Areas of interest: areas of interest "Sport and cultural"
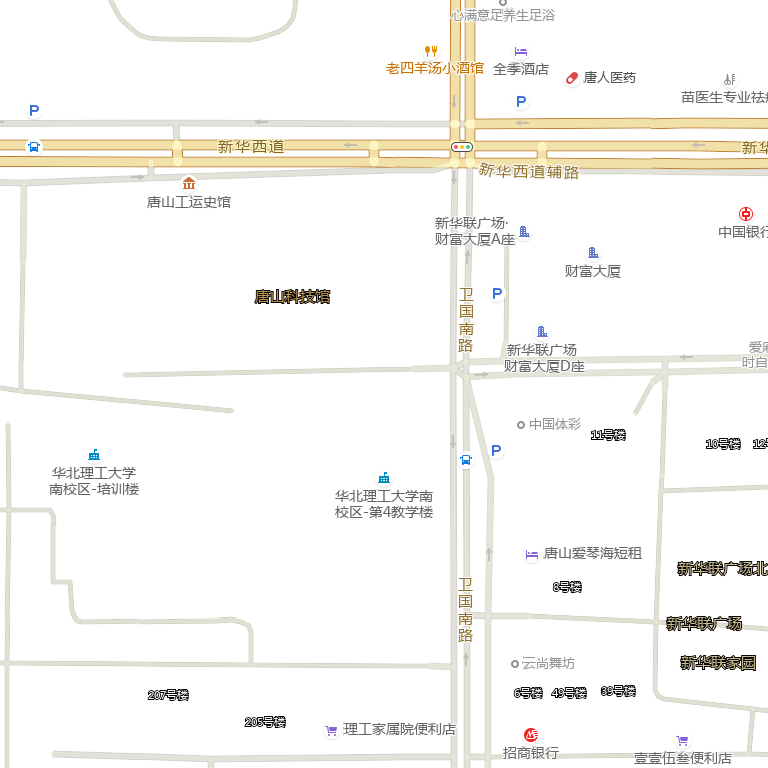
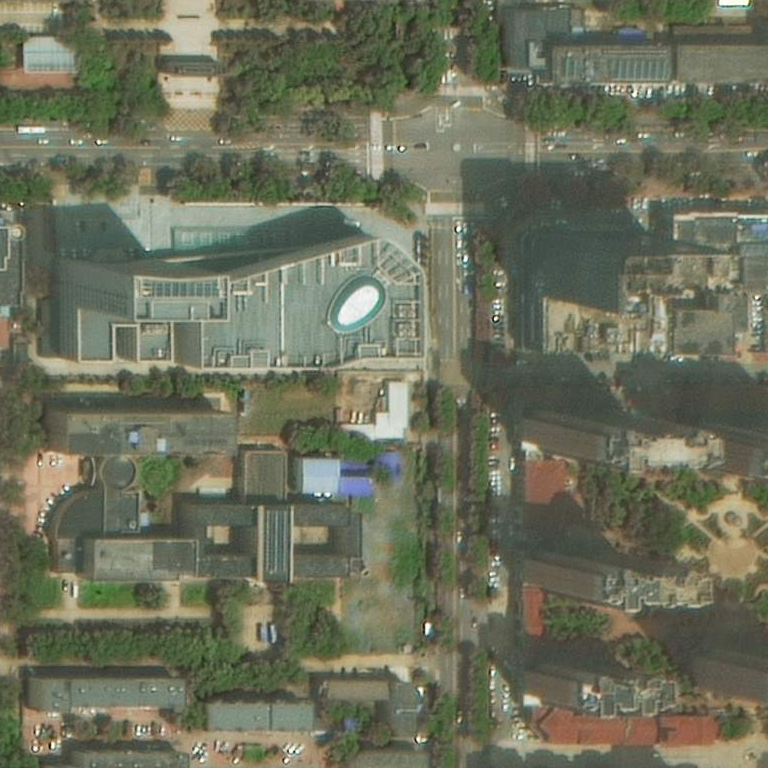